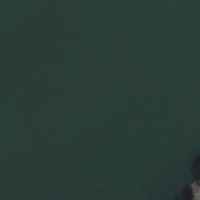
EUNIS habitat code: 14
Species observed at this site:
Neottia ovata